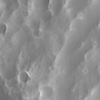
Label: not_dusty